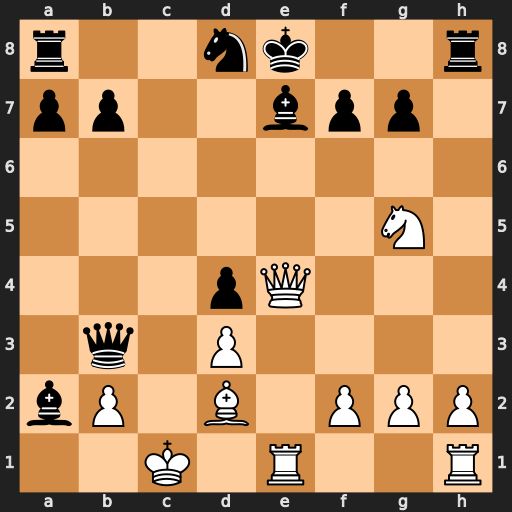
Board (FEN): r2nk2r/pp2bpp1/8/6N1/3pQ3/1q1P4/bP1B1PPP/2K1R2R
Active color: w
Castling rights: kq
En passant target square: -
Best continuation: Qxe7#